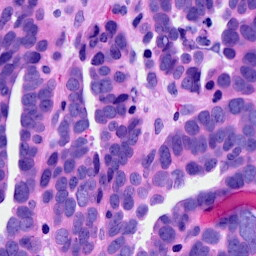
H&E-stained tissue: Ovarian